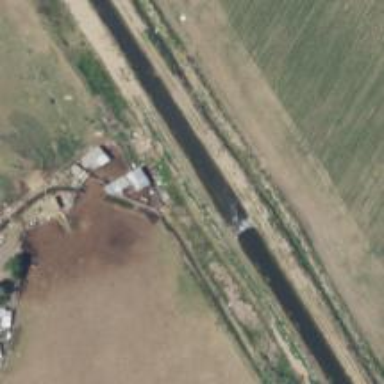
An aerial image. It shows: Canal.